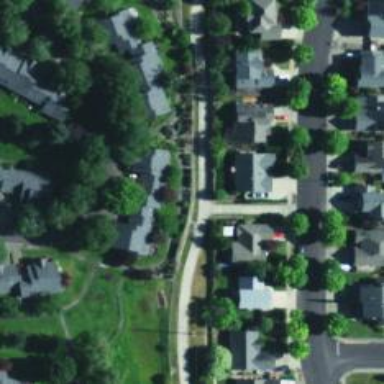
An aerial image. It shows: Footway.